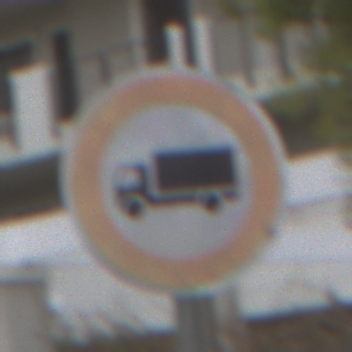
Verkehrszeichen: VerbotFuerKraftfahrzeugeUeberDreiKommaFuenfTonnen
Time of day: Midday
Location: Outdoor (Urban)
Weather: Overcast
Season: NotSpecified
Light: Natural